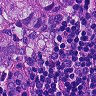
Metastatic tissue present: yes